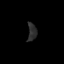
Tissue: prostate
Cell type: Fibroblasts
Senescence score: 0.7338
Nuclear area (px): 155
Mean DAPI intensity: 44.503